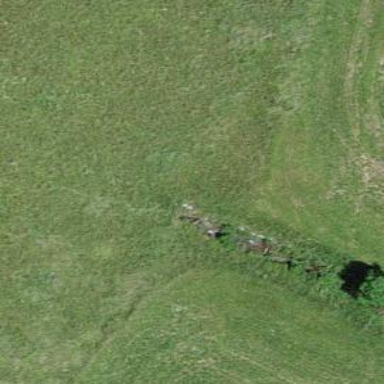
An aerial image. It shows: Culvert tunnel.